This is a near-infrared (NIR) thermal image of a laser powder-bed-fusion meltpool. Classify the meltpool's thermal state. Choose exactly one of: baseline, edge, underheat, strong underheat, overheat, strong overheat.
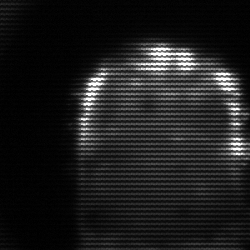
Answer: baseline